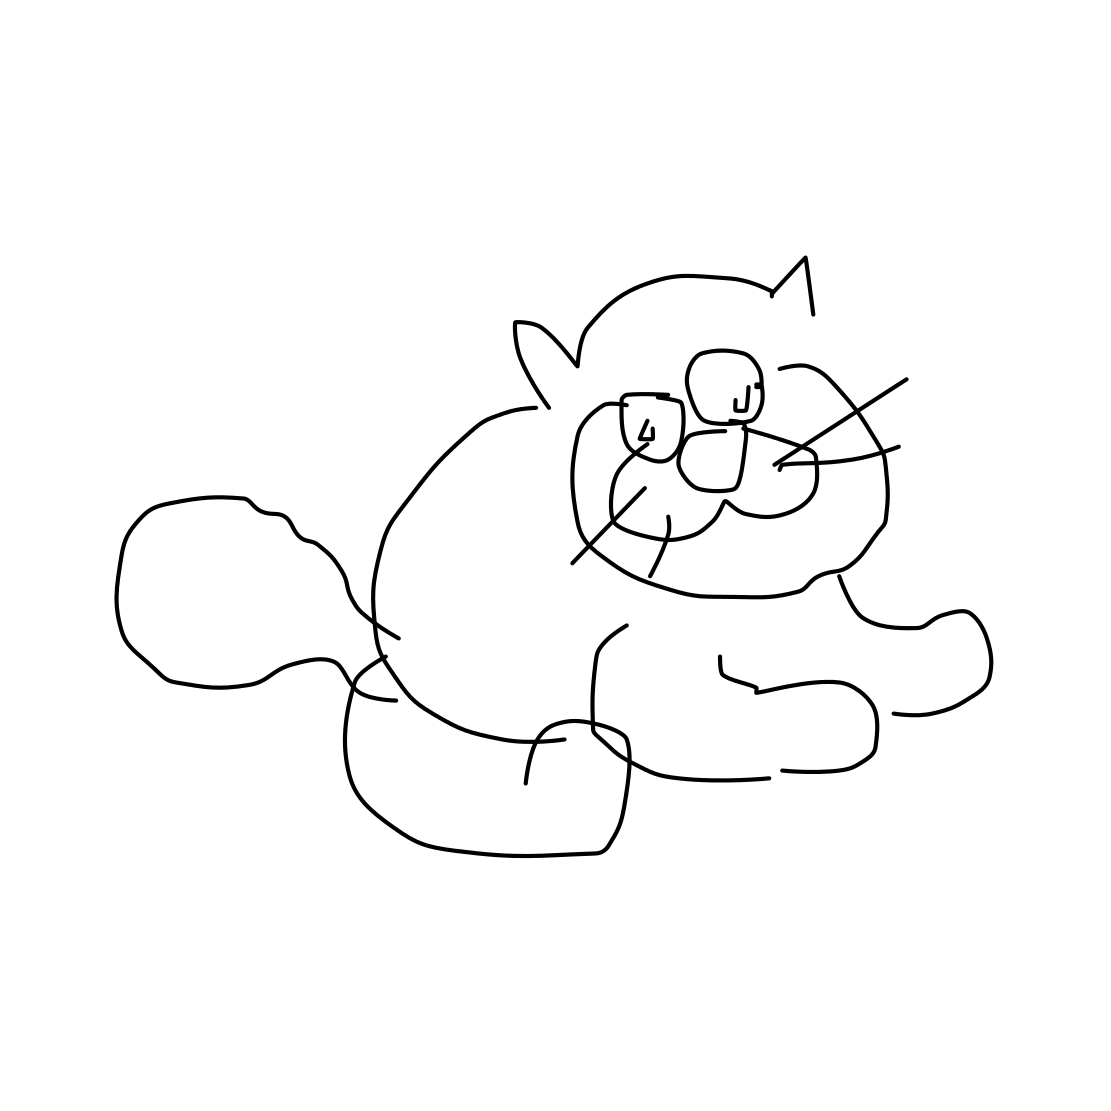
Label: cat